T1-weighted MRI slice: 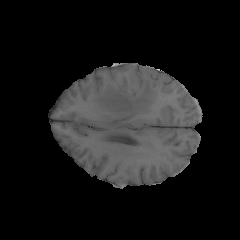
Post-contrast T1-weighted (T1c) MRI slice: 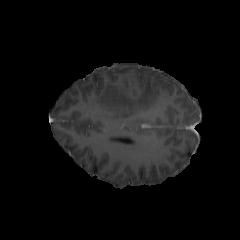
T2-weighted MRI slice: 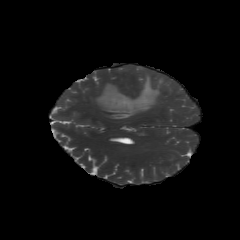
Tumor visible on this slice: yes